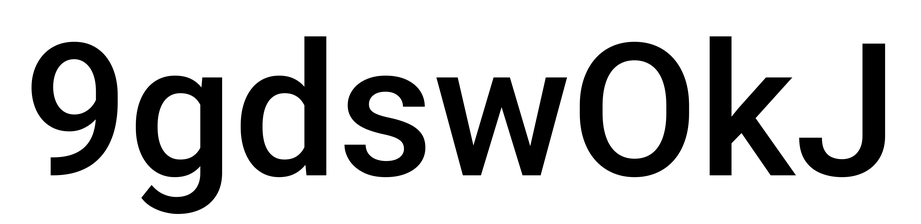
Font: Roboto_Medium